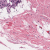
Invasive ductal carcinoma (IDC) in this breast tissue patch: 0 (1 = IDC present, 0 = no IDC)